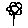
Label: flower